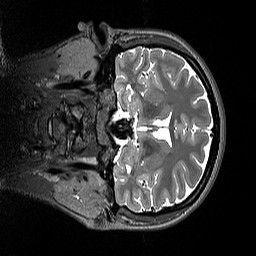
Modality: T2w
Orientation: coronal
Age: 26
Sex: female
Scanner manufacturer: siemens
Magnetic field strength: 3 T
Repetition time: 3.2 s
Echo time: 0.412 s